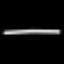
Label: line